Interaction volume radius: 5 \u00c5
Interaction volume height: 30 \u00c5
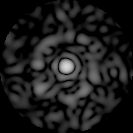
Disorder parameter: 0.8353